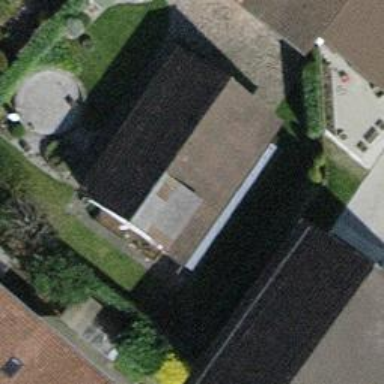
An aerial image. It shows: Garage building.